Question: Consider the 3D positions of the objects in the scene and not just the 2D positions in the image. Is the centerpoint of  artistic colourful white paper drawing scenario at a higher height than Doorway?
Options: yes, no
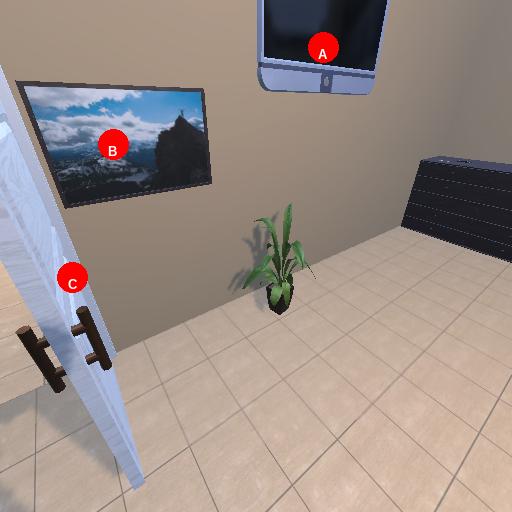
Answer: yes